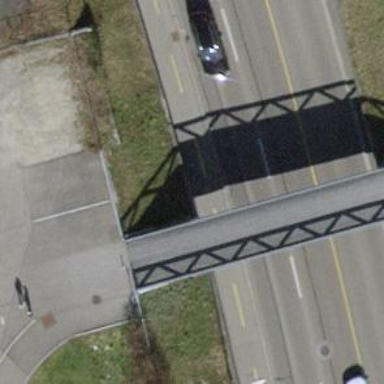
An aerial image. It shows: Asphalt path that serves as sidewalk.